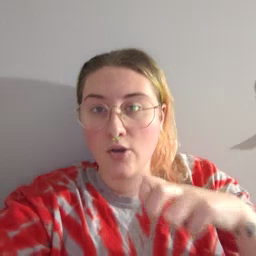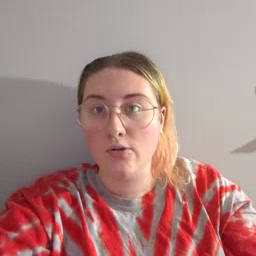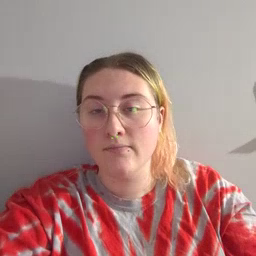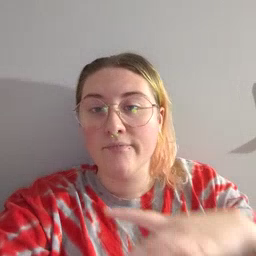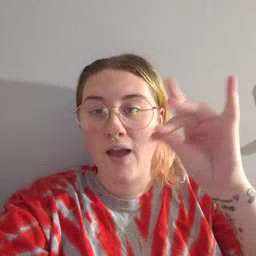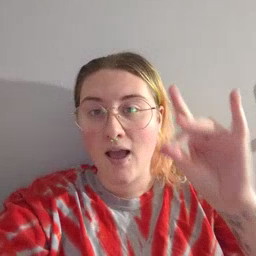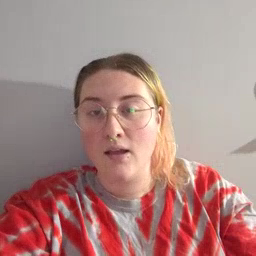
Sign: find